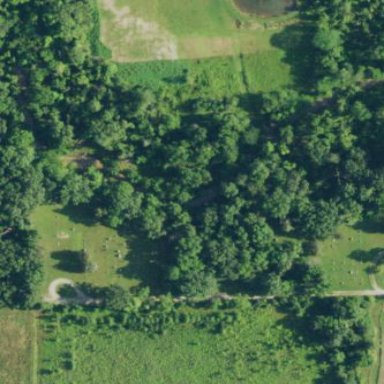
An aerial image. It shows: Graveyard.